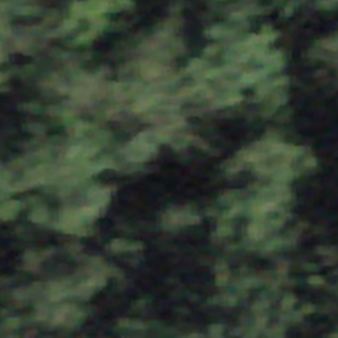
Label: other